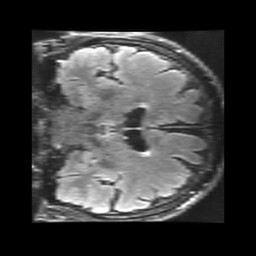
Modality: FLAIR
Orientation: coronal
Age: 69
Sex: female
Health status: healthy
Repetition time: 12 s
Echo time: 0.09782 s